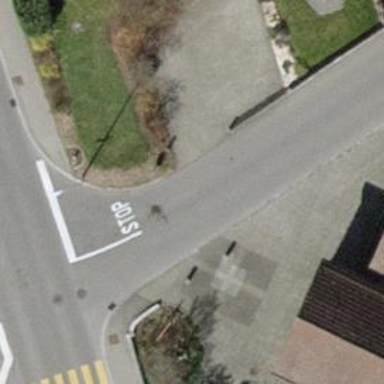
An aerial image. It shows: Residential road with asphalt surface and sidewalk on the left.